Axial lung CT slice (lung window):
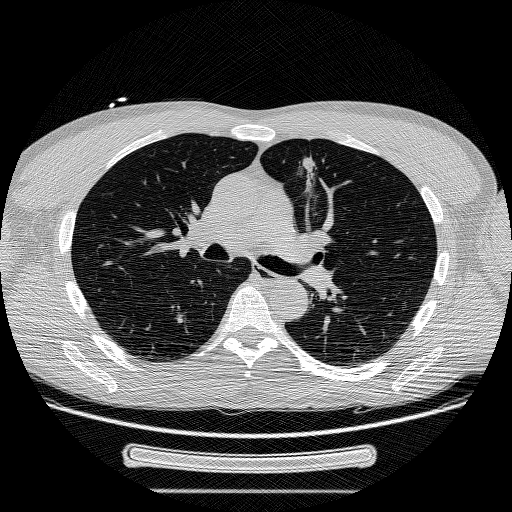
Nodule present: yes
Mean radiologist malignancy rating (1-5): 4.333